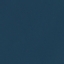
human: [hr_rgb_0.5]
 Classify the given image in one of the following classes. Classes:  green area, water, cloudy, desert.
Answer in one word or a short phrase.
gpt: water